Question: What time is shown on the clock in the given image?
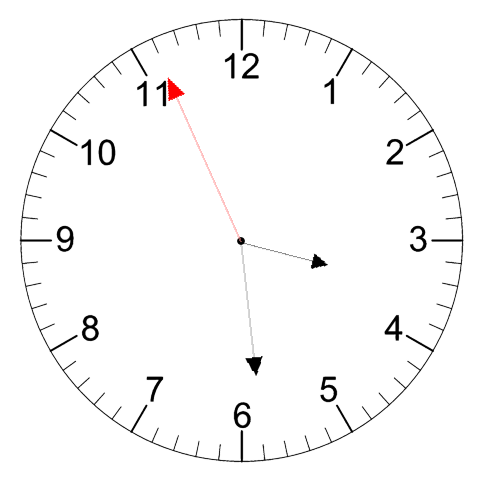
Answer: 03:28:56